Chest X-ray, PA view. Patient: 30 years old, sex F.
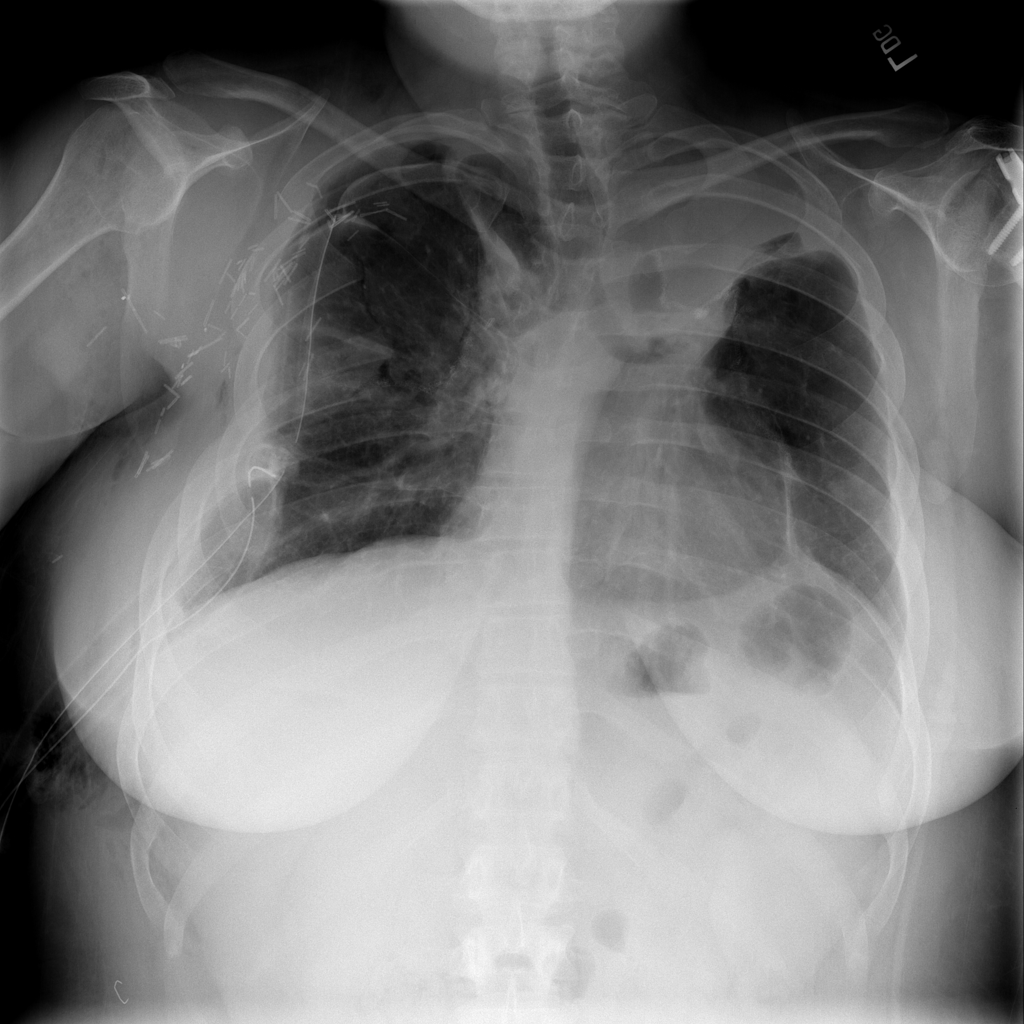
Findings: No Finding